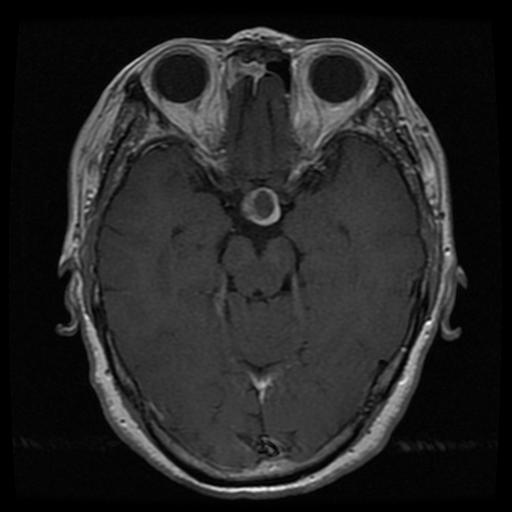
Label: pituitary